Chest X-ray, PA view. Patient: 35 years old, sex F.
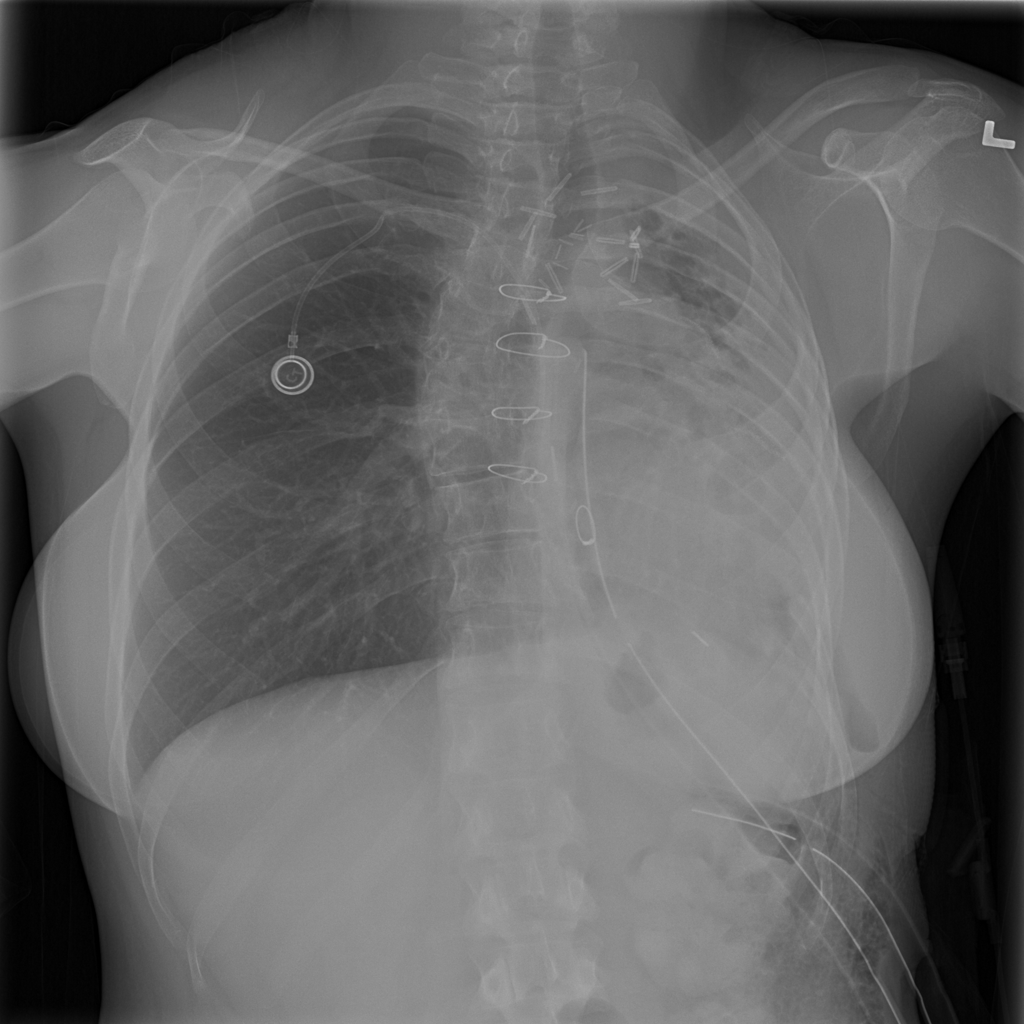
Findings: No Finding